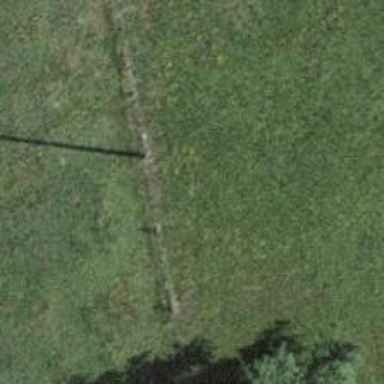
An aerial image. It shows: Power pole.